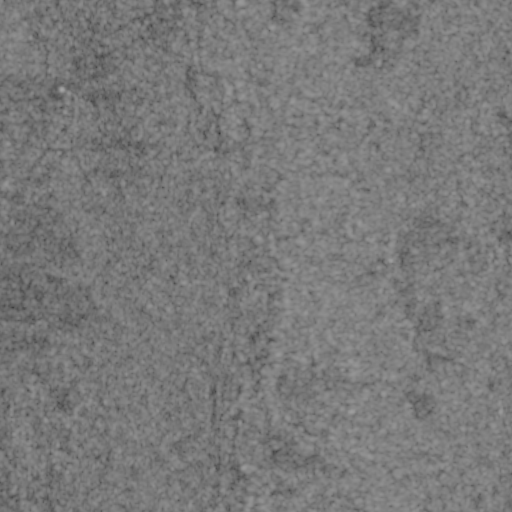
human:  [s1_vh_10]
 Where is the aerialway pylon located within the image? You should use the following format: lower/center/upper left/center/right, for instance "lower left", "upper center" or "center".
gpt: The aerialway pylon is located in the upper left of the image.
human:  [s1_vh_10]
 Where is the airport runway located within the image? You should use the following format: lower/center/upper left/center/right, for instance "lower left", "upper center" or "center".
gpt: The airport runway is located in the center right of the image.
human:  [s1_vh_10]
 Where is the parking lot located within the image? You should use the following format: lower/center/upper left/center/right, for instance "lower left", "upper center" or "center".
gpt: The parking lot is located in the upper left of the image.
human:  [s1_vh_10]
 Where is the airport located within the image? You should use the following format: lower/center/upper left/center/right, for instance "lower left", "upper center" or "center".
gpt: There is no airport in the image.

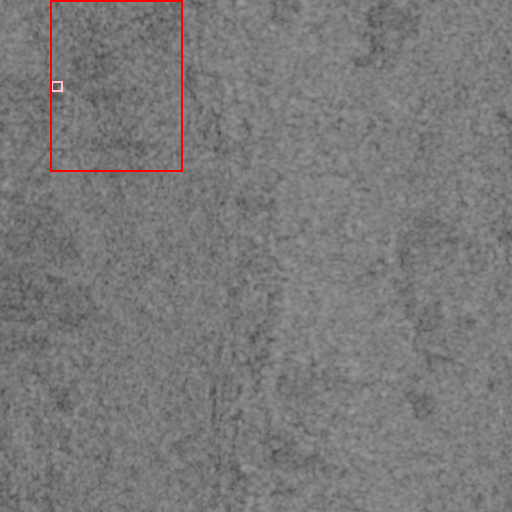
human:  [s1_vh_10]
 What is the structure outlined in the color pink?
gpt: The structure outlined in pink is a parking lot.
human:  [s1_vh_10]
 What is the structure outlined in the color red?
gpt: The structure outlined in red is a ski resort.
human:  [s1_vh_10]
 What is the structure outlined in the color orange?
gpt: There is no orange outline.